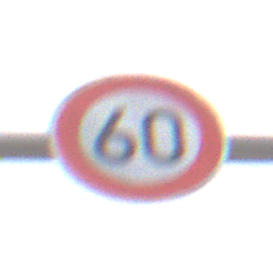
Verkehrszeichen: Geschwindigkeit60
Umgebung: Outdoor, RoadRail
Tageszeit: Midday
Wetter: PartlyCloudy
Licht: Natural
Jahreszeit: NotSpecified
Kontrast: LowContrast